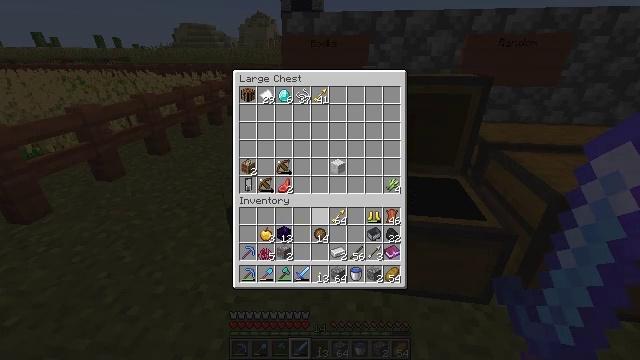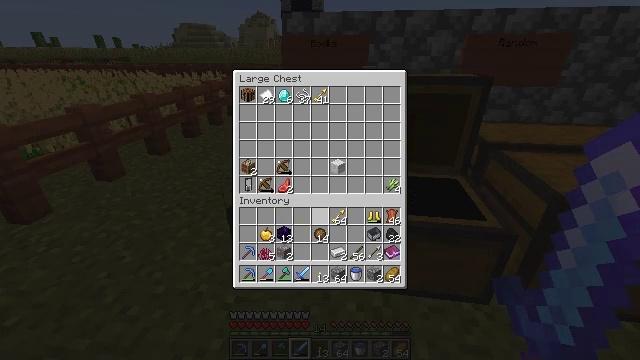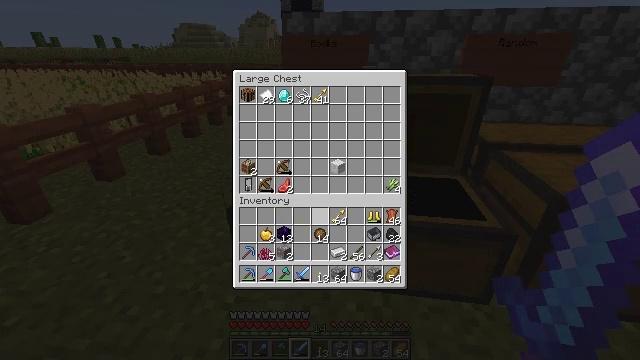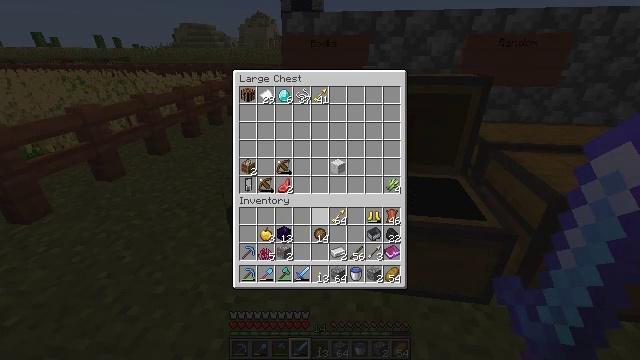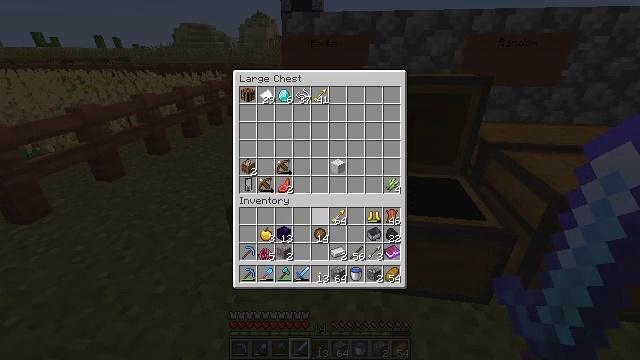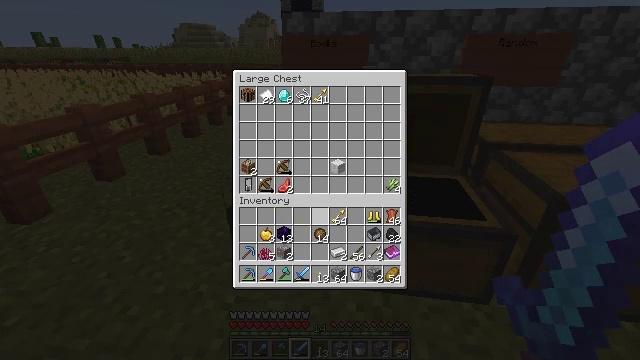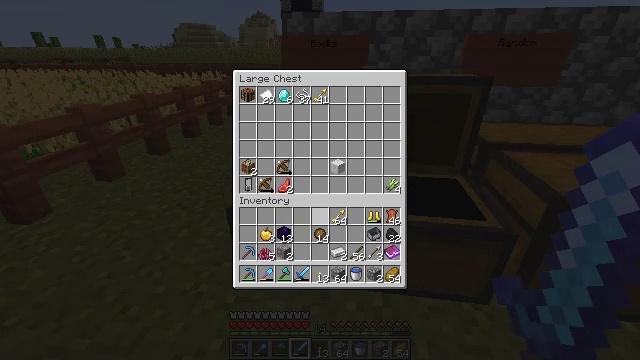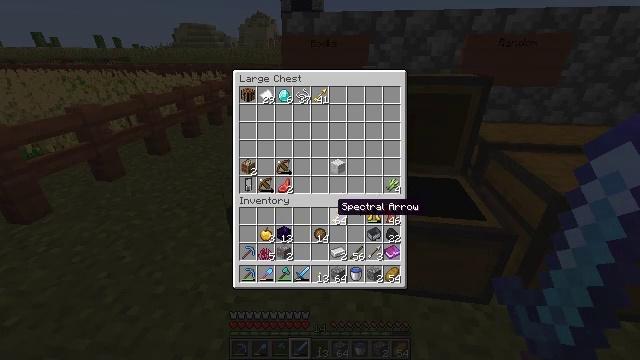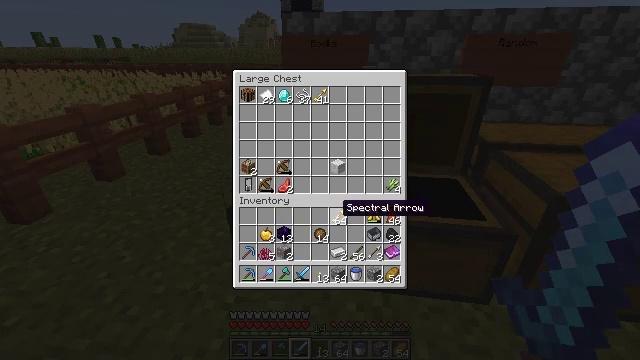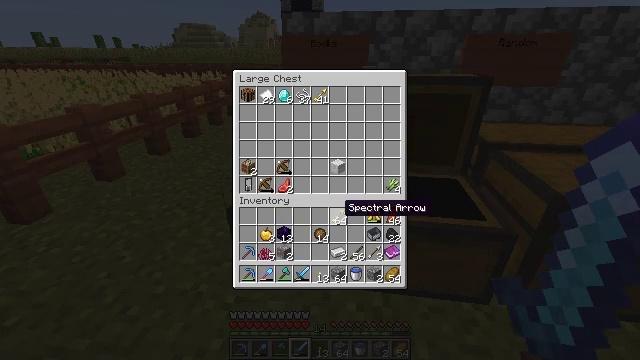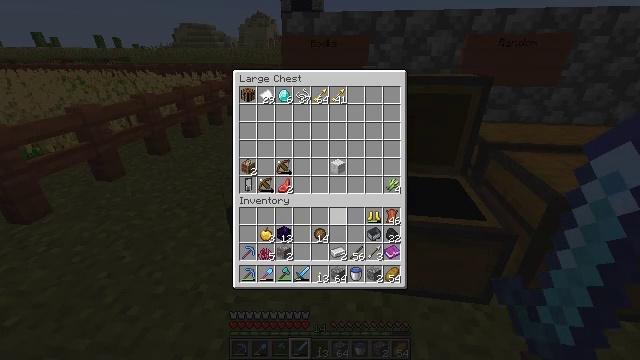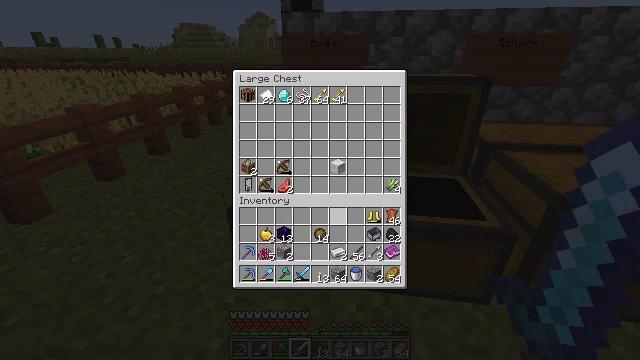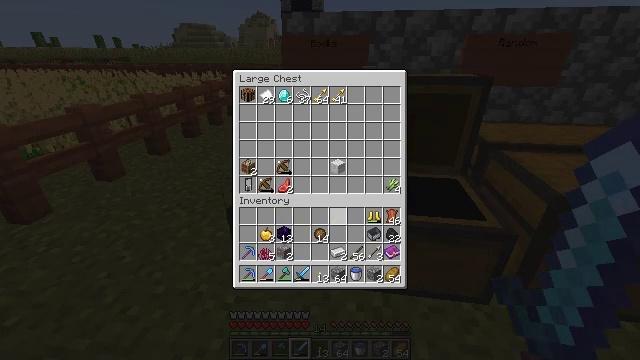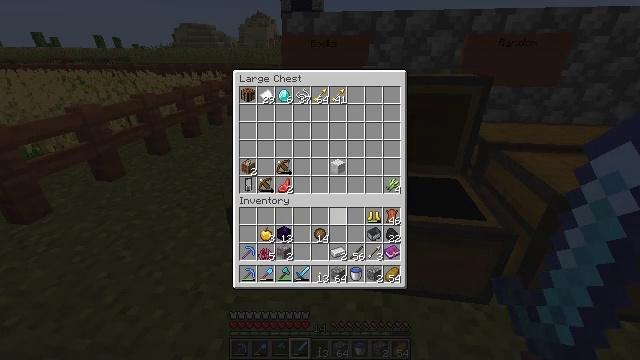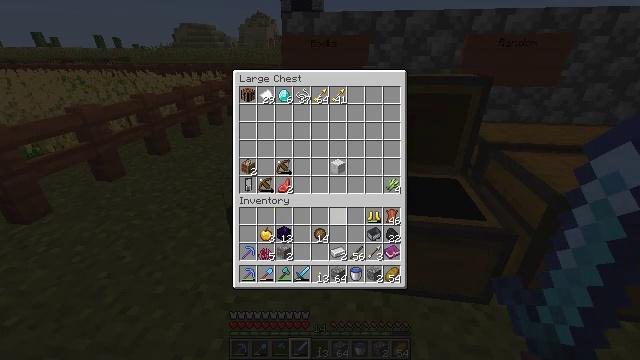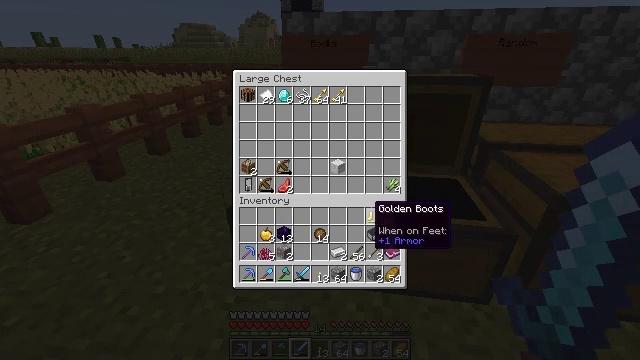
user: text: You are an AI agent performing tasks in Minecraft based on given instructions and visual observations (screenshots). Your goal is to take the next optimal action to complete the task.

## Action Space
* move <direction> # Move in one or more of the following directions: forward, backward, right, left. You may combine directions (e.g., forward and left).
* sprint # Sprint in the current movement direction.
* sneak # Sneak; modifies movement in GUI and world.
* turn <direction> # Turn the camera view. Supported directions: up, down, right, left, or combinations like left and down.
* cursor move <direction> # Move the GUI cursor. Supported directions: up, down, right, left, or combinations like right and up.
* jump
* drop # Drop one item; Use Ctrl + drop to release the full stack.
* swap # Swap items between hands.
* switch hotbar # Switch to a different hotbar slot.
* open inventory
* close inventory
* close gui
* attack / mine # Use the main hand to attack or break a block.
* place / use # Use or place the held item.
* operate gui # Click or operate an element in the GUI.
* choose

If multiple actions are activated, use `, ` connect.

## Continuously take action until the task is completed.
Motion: motion action
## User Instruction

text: Combine blaze rod and cobblestones to craft a brewing stand.
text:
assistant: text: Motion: sneak
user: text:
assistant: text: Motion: sneak
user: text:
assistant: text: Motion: sneak
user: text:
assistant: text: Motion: sneak, operate gui
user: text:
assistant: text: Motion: sneak, operate gui
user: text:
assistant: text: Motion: sneak, operate gui
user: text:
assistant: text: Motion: sneak
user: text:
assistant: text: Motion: sneak
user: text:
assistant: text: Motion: sneak
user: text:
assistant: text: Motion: sneak, operate gui
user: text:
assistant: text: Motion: sneak, operate gui
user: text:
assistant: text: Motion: sneak, operate gui
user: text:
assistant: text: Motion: sneak
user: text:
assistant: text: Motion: sneak, cursor move right
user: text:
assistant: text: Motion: sneak, cursor move right
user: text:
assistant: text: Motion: sneak, cursor move right
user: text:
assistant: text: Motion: sneak
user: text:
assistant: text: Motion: sneak
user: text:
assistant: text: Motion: sneak
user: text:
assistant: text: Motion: sneak
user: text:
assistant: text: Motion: sneak
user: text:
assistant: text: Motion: sneak
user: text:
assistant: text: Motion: sneak
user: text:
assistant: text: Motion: sneak
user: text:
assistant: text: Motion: sneak
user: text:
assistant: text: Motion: sneak
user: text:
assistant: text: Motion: sneak
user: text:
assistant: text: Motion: sneak
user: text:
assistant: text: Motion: sneak
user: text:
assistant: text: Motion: sneak